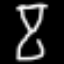
Label: hourglass